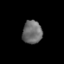
Tissue: lung
Cell type: T cells
Senescence score: 0.2083
Nuclear area (px): 447
Mean DAPI intensity: 108.268